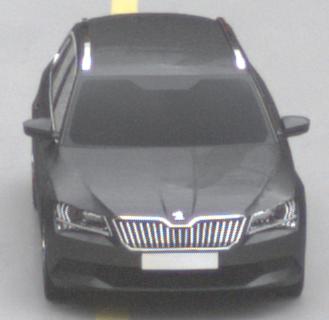
Make: Skoda
Model: Superb Combi 1.4 TSI
Detailed model: Superb (III) Combi
Model produced from: 2015/09
Model produced until: 2018/06
Doors: 5
Color: gray
Road condition: wet road
Daytime: morning or afternoon
Contrast: low contrast